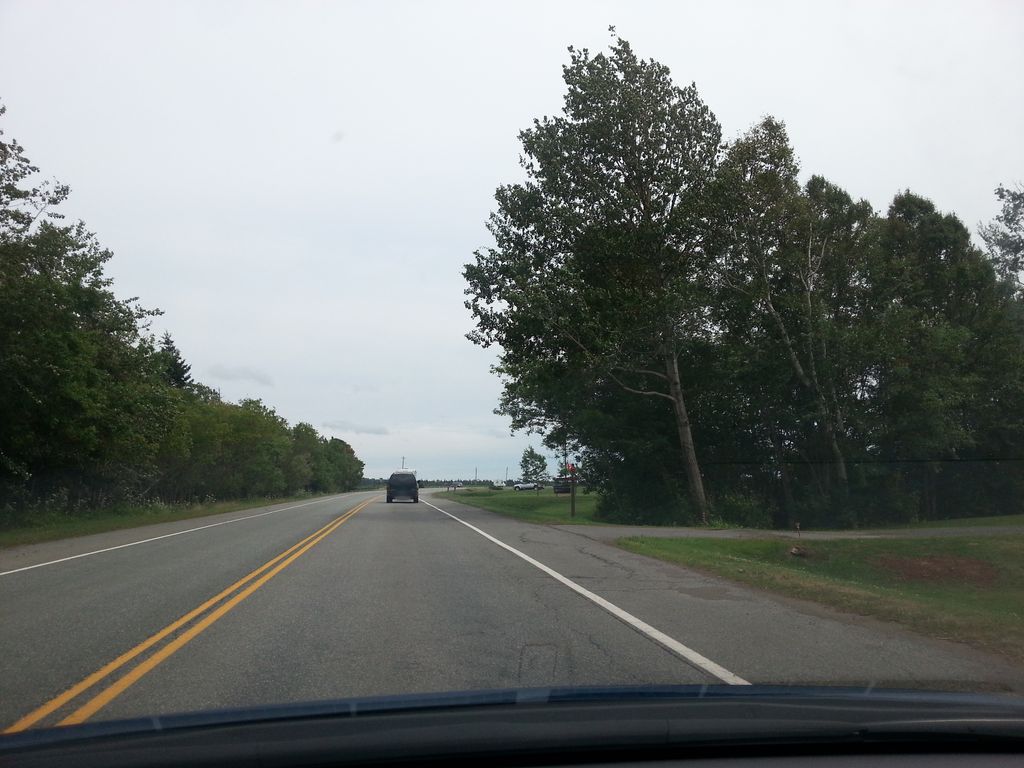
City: charlottetown